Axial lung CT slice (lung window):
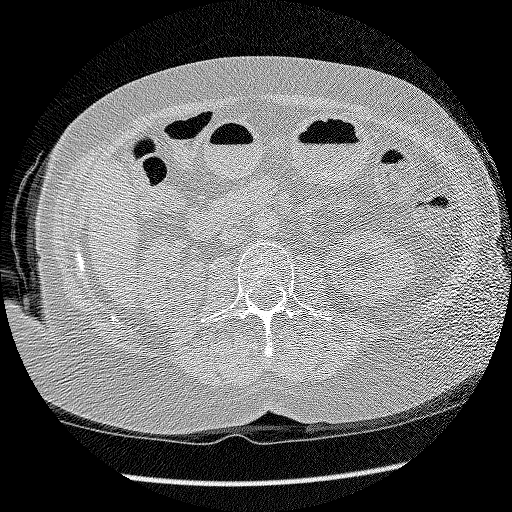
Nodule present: no